Question: How do I get the total capacity, available space and free space in Cocoa?
As shown in the screenshot, I want to get this programmatically in my Cocoa application for macOS.

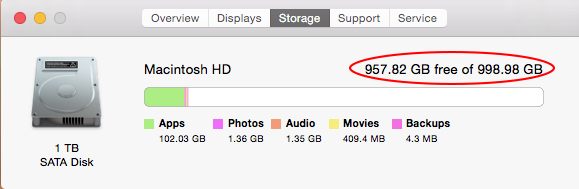
Answer: I got my answer from the <URL>.
So I am posting what I did using that reference.
'''
NSError *error;
NSFileManager *fm = [NSFileManager defaultManager];
NSDictionary *attr = [fm attributesOfFileSystemForPath:@"/"
error:&error];
NSLog(@"Attr: %@", attr);
float totalsizeGb = [[attr objectForKey:NSFileSystemSize]floatValue] / <PHONE>;
NSLog(@" size in GB %.2f",totalsizeGb);
float freesizeGb = [[attr objectForKey:NSFileSystemFreeSize]floatValue] / <PHONE>;
NSLog(@" size in GB %.2f",freesizeGb);
'''
Hope that helps anyone else also.
Thanks...